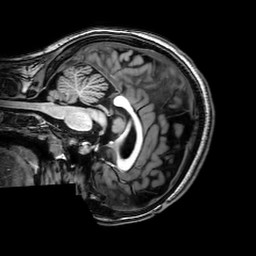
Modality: T1w
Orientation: sagittal
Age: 21
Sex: female
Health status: healthy
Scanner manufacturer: philips
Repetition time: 0.008139 s
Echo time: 0.00374 s